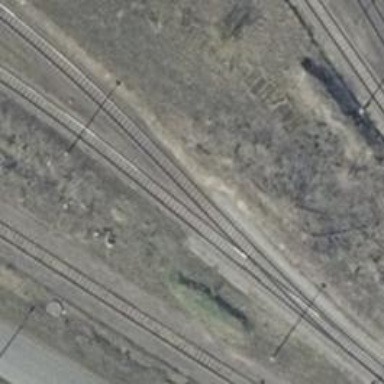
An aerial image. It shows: Railway yard used for servicing trains.